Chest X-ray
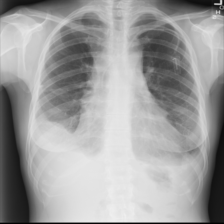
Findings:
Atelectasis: negative
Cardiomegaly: positive
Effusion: positive
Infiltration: negative
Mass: positive
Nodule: negative
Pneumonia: negative
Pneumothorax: negative
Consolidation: negative
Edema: negative
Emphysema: negative
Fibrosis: positive
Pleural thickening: negative
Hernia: negative